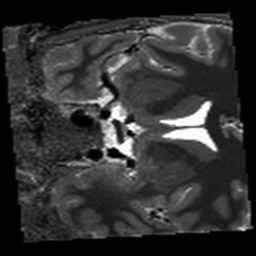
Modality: T1map
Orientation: coronal
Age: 25
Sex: male